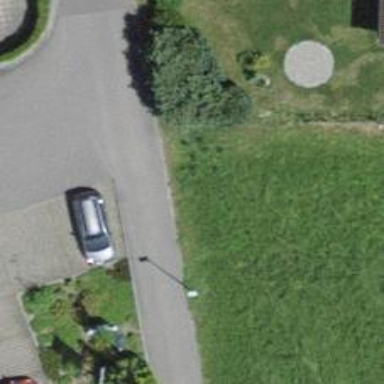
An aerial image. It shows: Residential road.